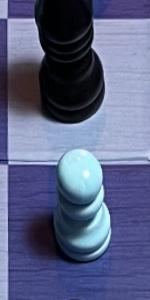
Label: Pawn_White